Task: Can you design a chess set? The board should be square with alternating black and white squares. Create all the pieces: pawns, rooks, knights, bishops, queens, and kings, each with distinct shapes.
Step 5433:
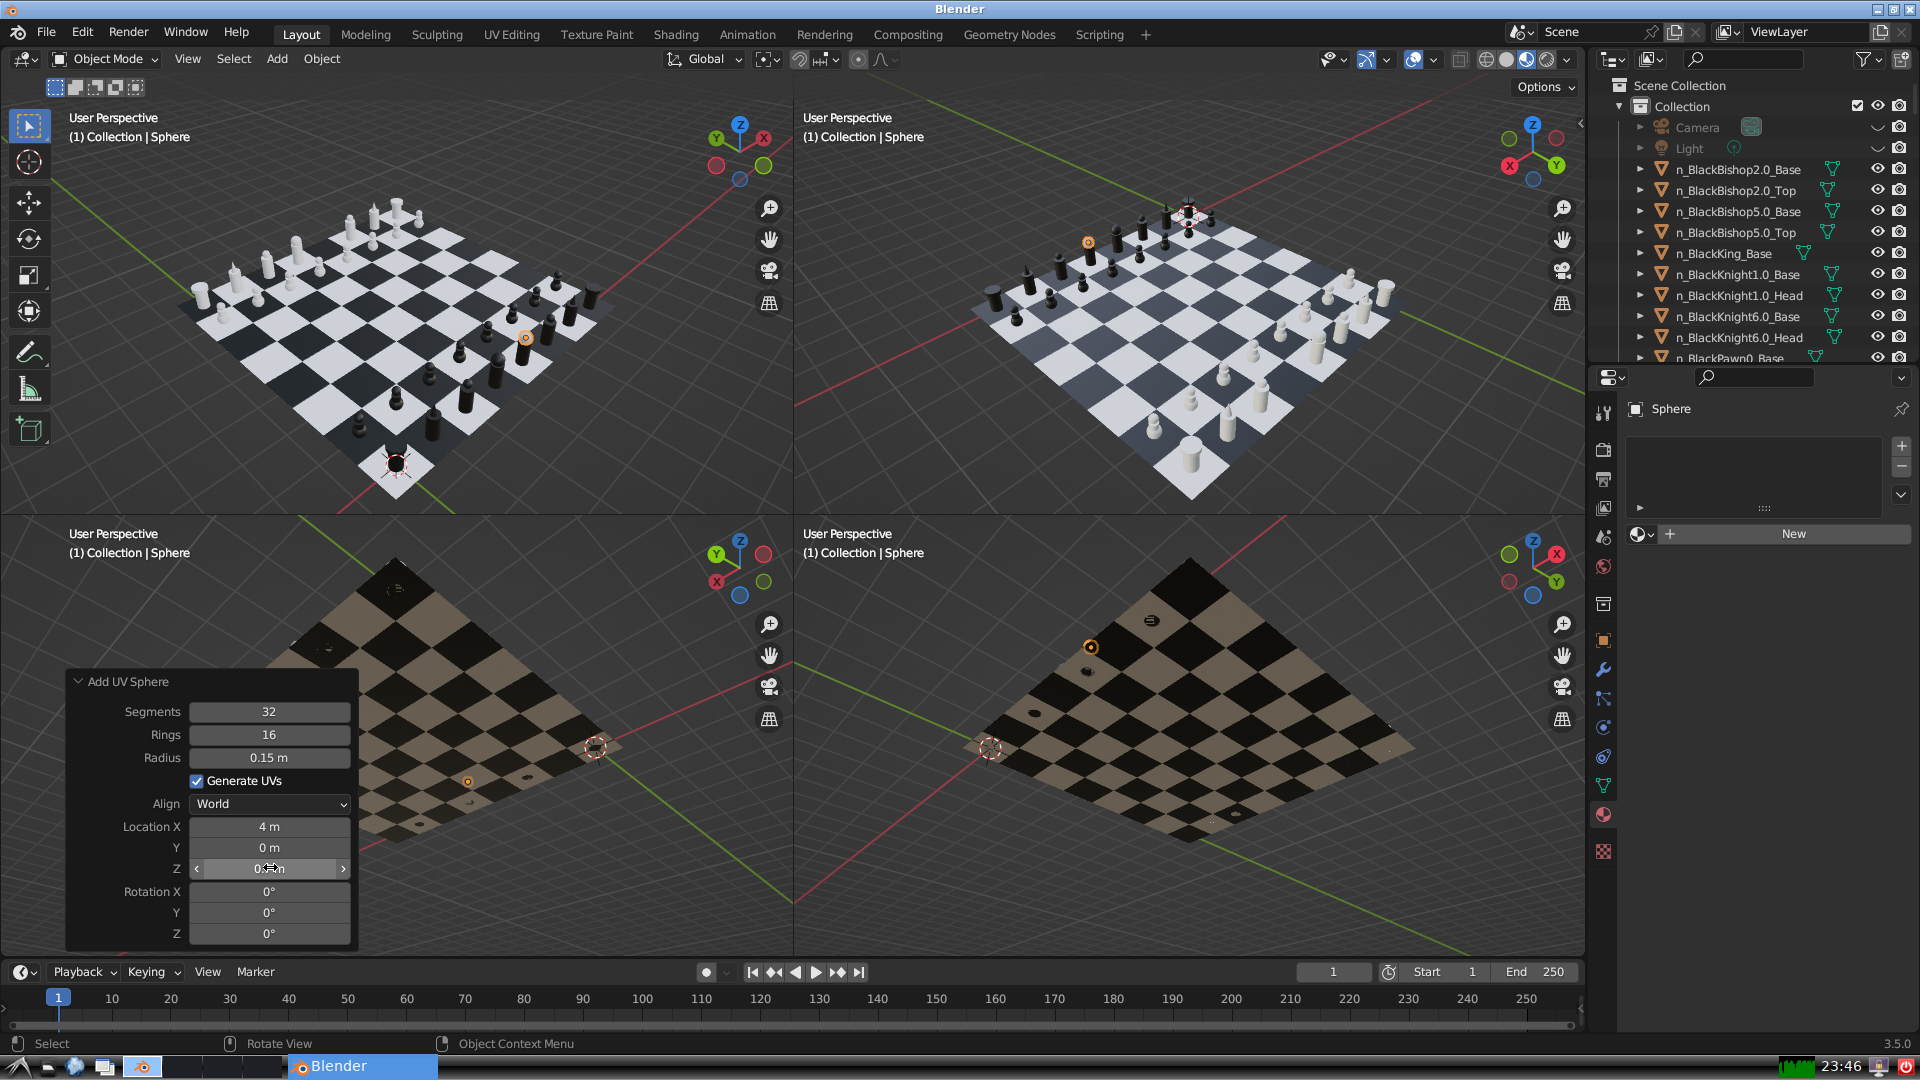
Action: {"mouse_move": [960, 540]}